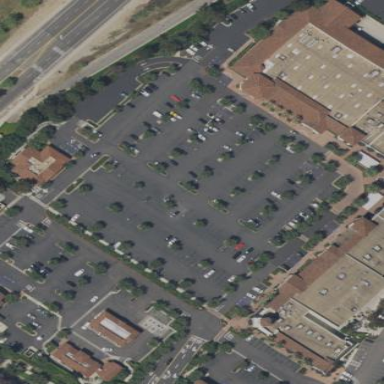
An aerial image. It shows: Retail area.